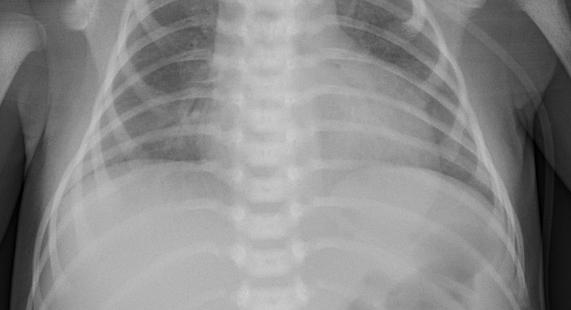
Diagnosis: PNEUMONIA